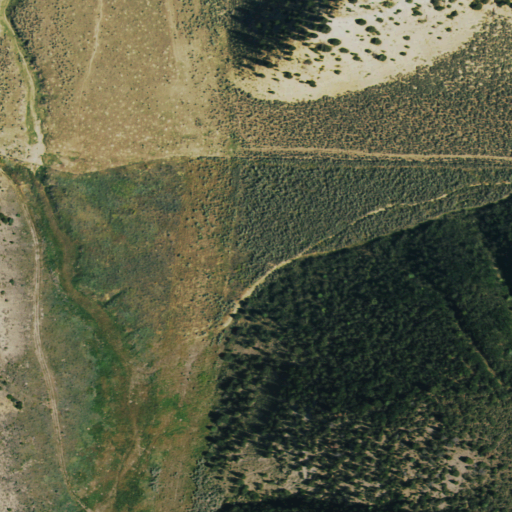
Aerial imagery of valley in Colorado named Cottonwood Gulch containing shrub, evergreen forest, grassland, and deciduous forest